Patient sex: M
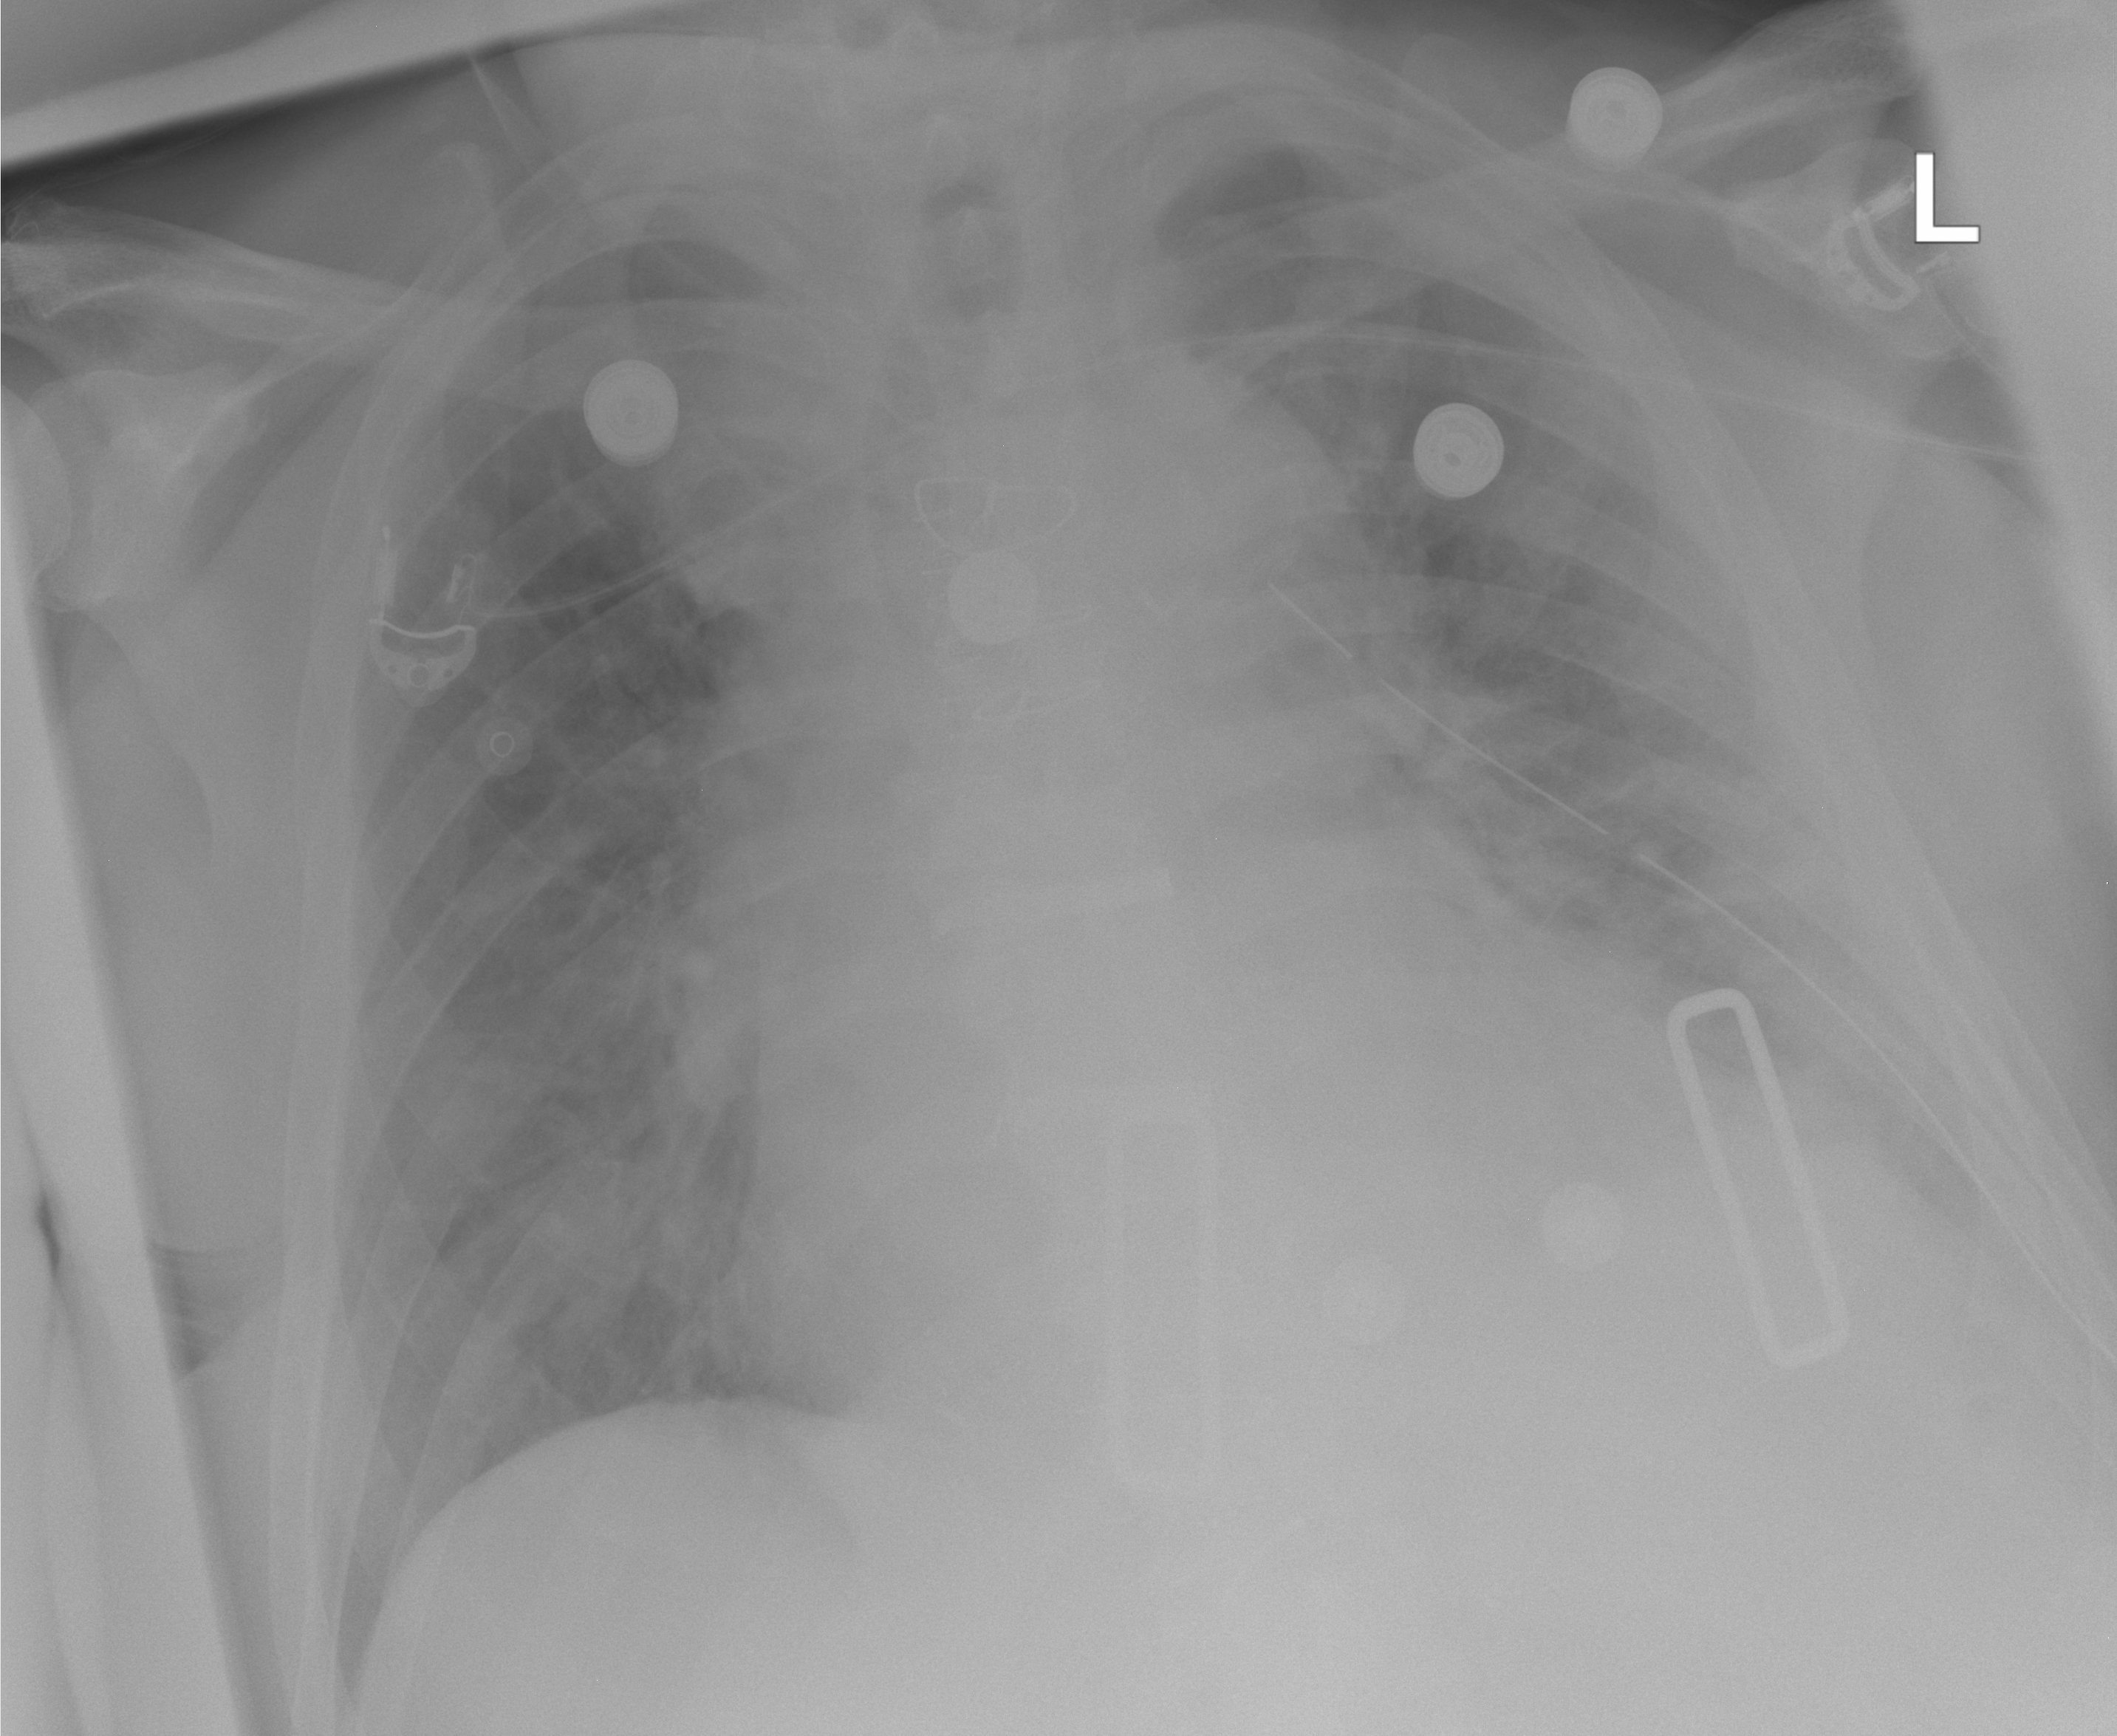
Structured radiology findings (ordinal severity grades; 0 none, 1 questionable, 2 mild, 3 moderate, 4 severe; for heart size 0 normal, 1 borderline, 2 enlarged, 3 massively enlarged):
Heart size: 0
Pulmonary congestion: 2
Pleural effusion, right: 0
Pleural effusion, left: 2
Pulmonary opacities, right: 0
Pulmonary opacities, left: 0
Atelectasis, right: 0
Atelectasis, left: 2